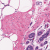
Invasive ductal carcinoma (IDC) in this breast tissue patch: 0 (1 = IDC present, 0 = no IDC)